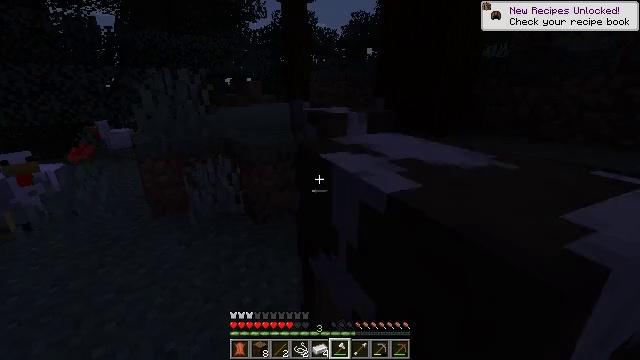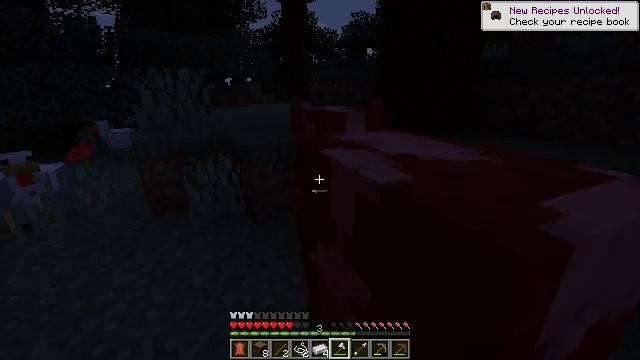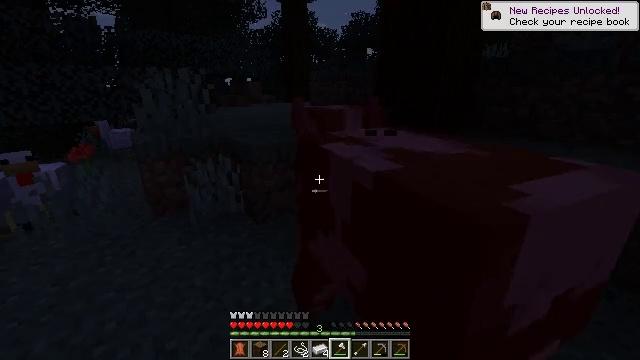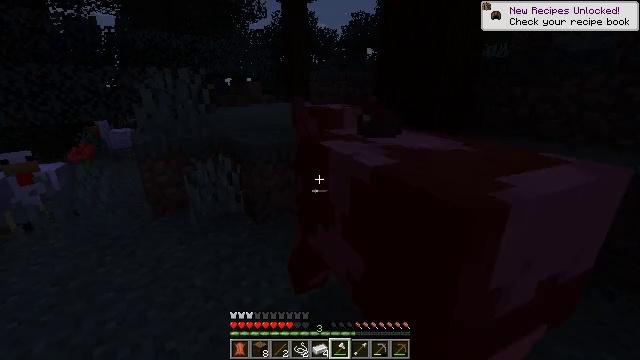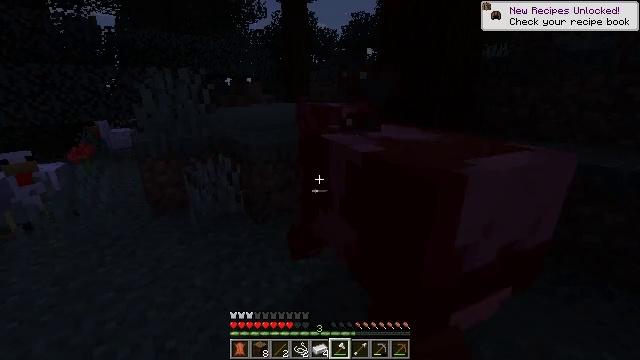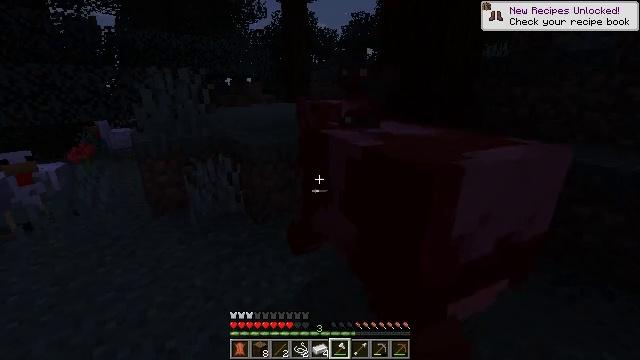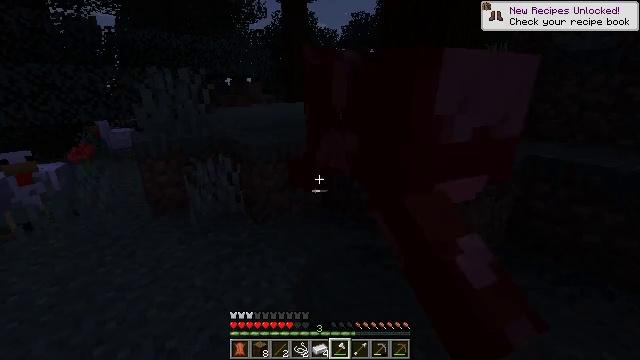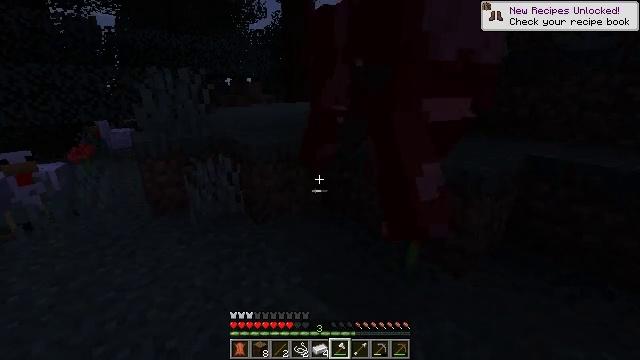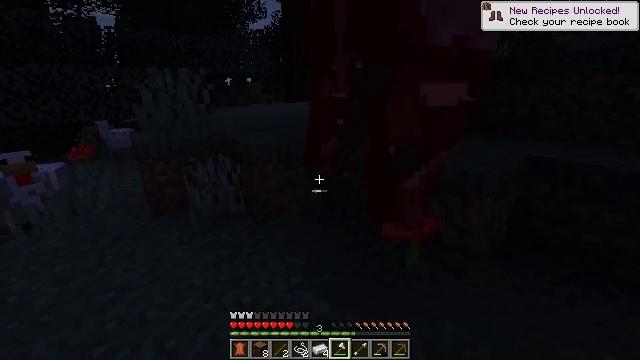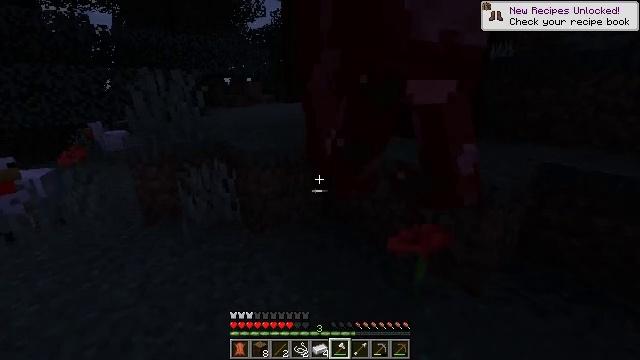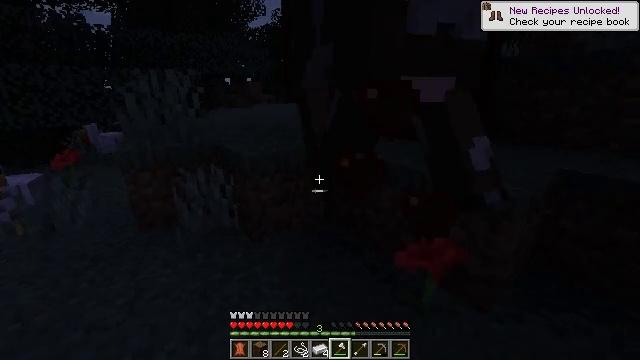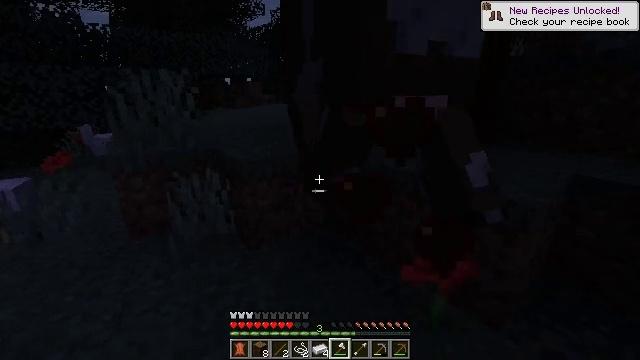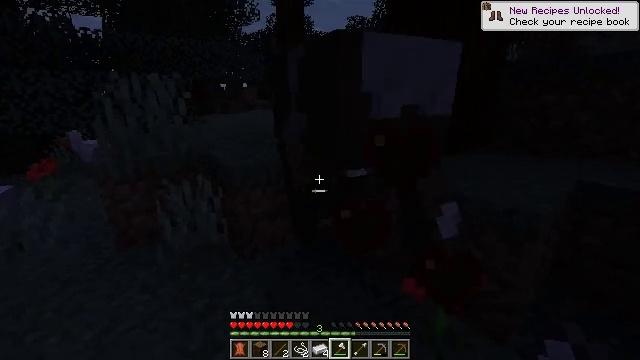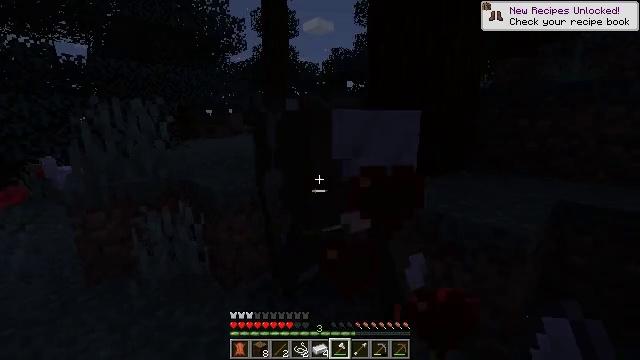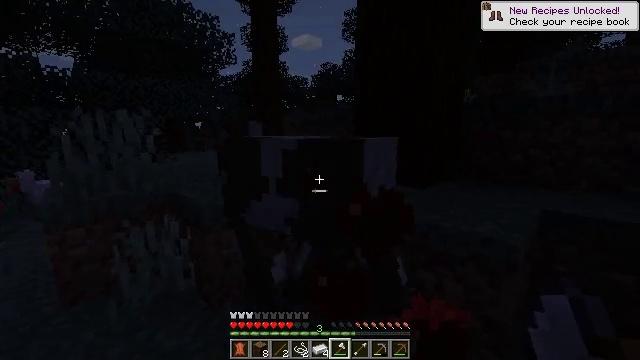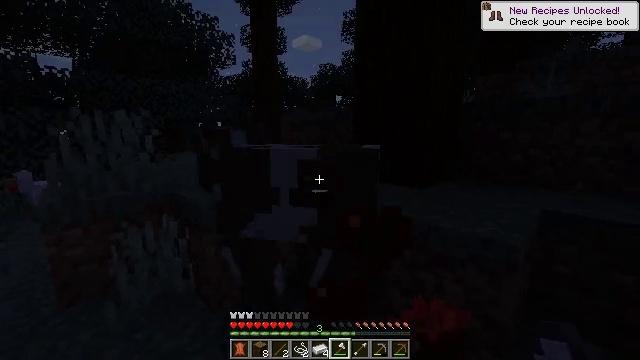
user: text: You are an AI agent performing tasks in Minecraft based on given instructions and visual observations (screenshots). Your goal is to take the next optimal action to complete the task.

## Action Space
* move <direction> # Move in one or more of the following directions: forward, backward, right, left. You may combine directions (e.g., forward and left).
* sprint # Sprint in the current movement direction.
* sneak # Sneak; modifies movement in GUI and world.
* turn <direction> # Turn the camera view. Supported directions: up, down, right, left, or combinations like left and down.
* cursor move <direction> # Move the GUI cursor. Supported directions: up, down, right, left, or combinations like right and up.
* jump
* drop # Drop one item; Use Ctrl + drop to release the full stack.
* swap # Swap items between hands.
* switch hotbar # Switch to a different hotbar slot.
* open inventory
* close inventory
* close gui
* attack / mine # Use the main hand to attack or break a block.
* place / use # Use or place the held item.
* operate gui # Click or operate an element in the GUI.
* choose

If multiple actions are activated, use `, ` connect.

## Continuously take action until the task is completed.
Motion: motion action
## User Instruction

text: Hunt a cow.
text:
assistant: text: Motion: no_op
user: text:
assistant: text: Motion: no_op
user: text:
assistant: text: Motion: no_op
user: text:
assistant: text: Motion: no_op
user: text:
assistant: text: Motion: no_op
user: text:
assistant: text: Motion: no_op
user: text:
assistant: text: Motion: no_op
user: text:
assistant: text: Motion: move forward
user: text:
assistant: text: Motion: move forward
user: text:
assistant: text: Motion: move forward
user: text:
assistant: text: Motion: no_op
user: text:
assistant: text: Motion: turn up
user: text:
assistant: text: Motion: turn right and up
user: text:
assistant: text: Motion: turn right and up
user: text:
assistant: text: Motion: attack / mine
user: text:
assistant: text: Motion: attack / mine
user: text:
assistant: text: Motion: attack / mine
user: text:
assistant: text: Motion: attack / mine
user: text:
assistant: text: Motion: turn left and down, attack / mine
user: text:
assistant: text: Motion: no_op